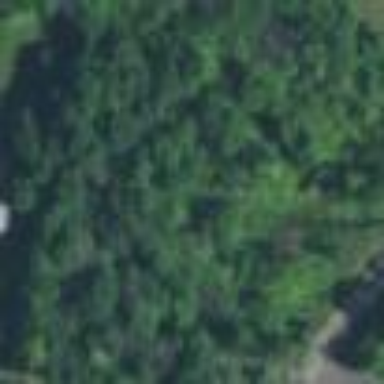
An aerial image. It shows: Beautiful woodland area.